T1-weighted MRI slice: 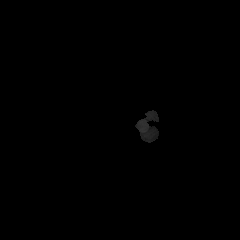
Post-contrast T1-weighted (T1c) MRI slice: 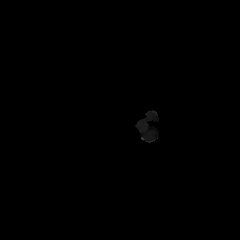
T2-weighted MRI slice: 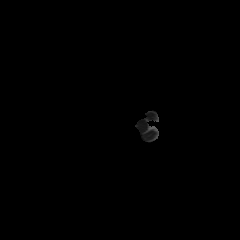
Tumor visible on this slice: no